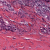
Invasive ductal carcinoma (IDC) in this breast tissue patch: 1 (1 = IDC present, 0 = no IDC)